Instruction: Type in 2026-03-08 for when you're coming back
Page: home
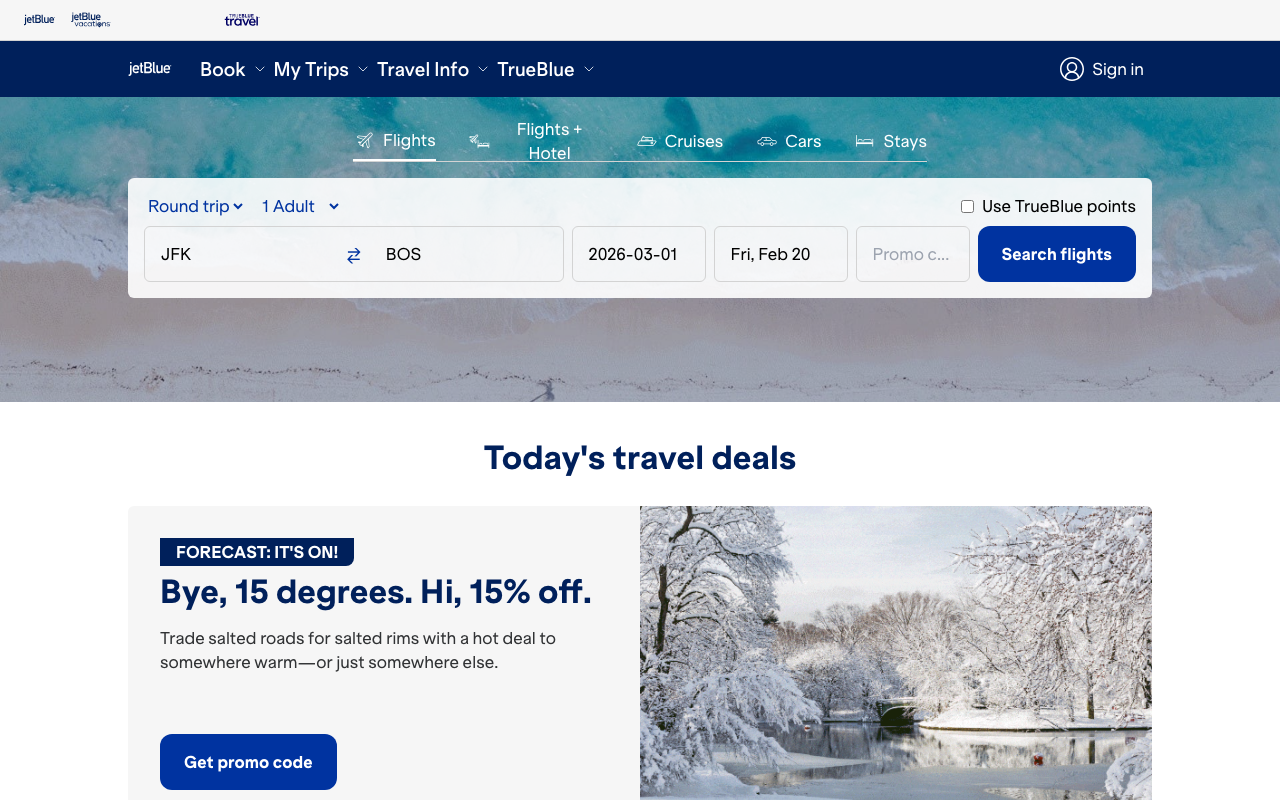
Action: type